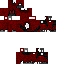
A male skeleton skin with dark skin, wearing brown helmet dressed in a red armor chest and red pants, featuring a closed mouth.